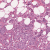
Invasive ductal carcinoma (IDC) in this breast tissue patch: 1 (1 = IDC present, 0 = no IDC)